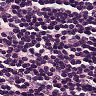
Metastatic tissue present: no